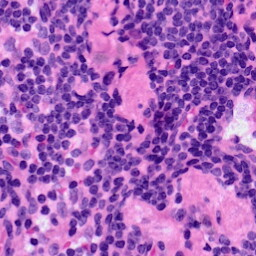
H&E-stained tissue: LymphNode